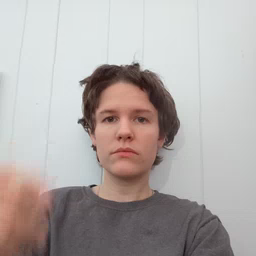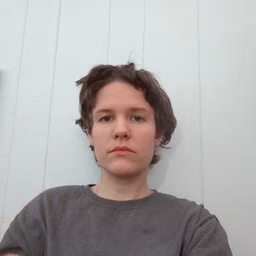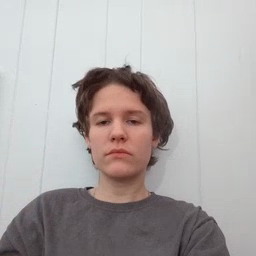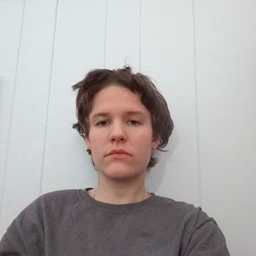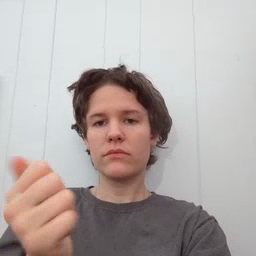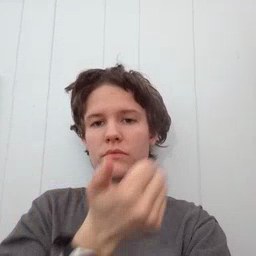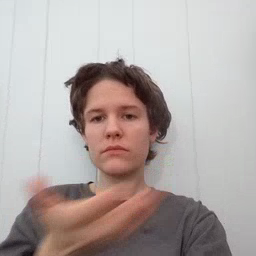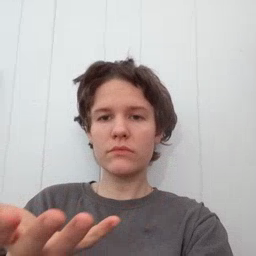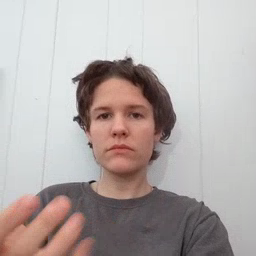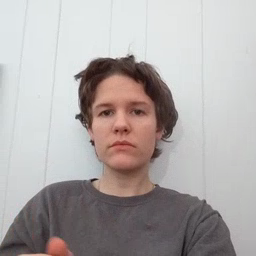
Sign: every